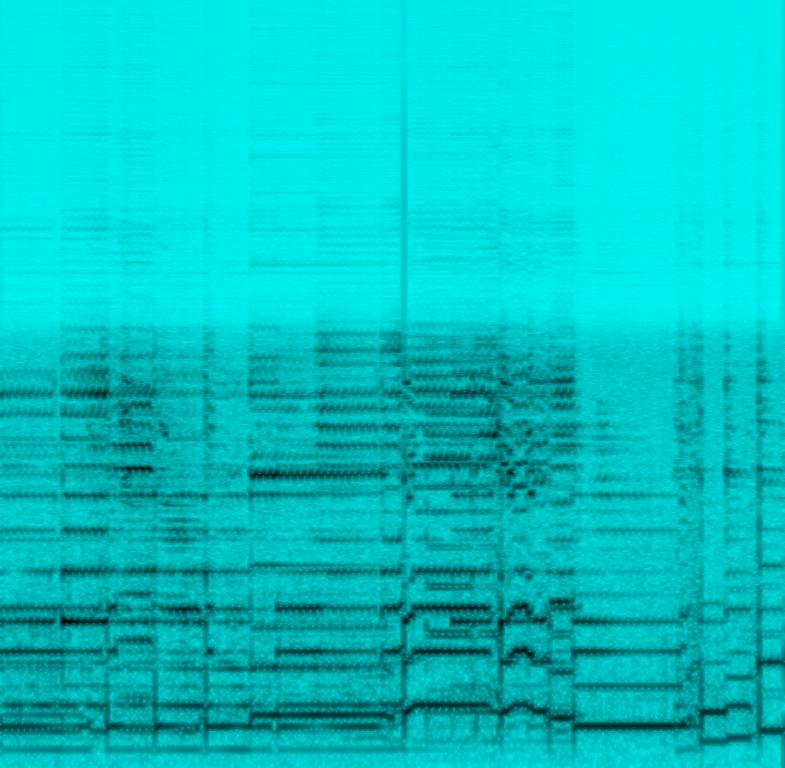
This is an amateur jam video of an electric guitar solo. The player uses the flanger pedal to achieve the effect of two tape recordings playing at the same time, one slower than the other. This piece could be used as a sample for a beat with a trippy feel.